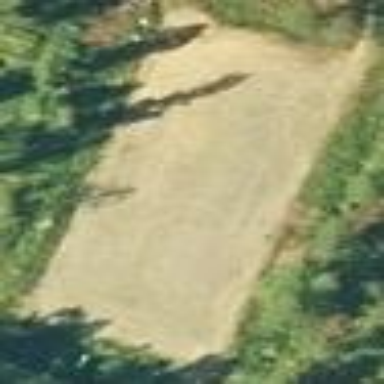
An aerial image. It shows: Pitch with unpaved surface.